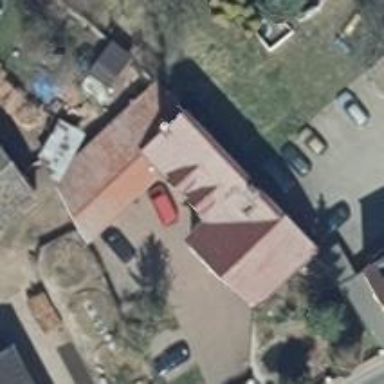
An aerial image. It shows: Gabled building with red roof.